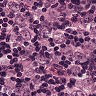
Metastatic tissue present: yes